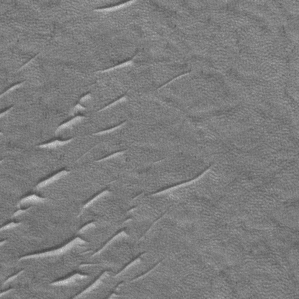
Label: frost